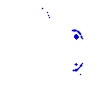
Particle: electron